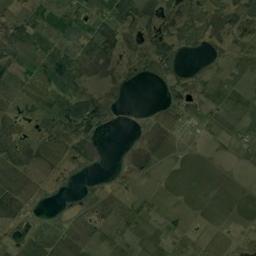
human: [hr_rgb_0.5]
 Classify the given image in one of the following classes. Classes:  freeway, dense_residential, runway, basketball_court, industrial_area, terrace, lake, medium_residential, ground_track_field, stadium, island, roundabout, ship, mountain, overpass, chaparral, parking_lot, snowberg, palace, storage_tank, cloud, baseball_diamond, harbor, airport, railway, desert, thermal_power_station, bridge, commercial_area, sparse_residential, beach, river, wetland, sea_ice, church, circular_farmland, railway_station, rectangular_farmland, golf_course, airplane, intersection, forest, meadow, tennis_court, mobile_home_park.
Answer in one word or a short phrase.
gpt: lake